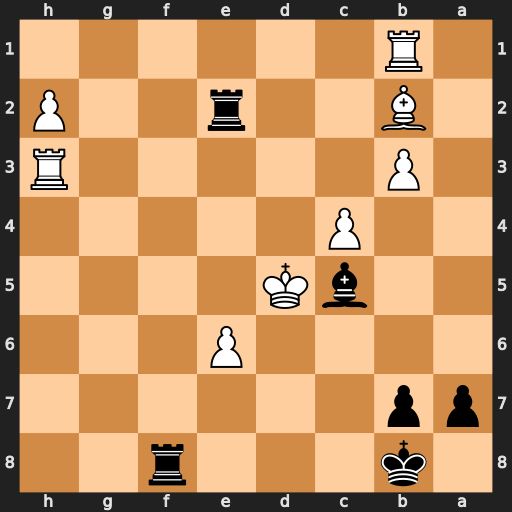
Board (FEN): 1k3r2/pp6/4P3/2bK4/2P5/1P5R/1B2r2P/1R6
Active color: b
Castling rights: -
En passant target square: -
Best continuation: Rf5+ Be5+ Rexe5#